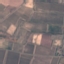
Label: PermanentCrop